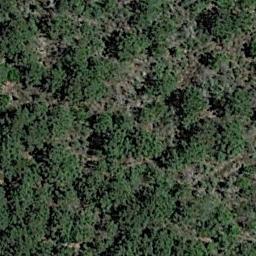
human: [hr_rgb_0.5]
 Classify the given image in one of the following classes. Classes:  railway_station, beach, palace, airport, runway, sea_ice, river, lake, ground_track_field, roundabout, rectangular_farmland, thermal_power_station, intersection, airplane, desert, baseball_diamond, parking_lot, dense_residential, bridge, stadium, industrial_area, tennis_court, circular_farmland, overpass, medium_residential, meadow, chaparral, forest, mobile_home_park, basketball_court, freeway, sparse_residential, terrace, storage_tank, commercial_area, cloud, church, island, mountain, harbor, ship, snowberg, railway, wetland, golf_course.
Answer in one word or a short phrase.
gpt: forest